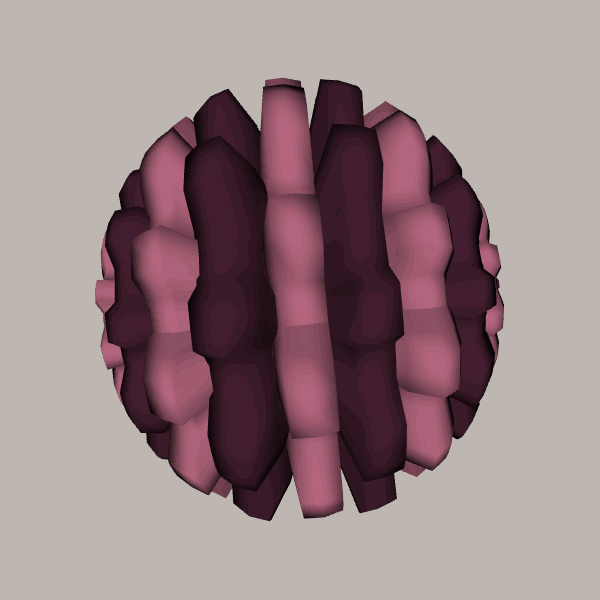
Background: light